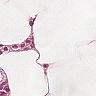
Metastatic tissue present: no